Question: Trying to implement a custom model for my qlistview. I've been reading the links of past posts similar to to mine but I haven't been able to get it to work.
I wanted to list my my object that should be created dynamically by the user by clicking on the add button. To remove the item on the listview, the user should select the item then click on the remove button.
Edit - I'm trying to create a qlistview with a custom model that inherits from <URL>. The qlistview will display Qlist, all items should list in the qlistview. I would also like the user to create and add a new MyCustomObject to the Qlist.
I tried following the examples and posts that I can find through google search but at this moment I'm lost.
The application crashes when the add button is clicked.
mainwindow.cpp
'''
#include "mainwindow.h"
#include "ui_mainwindow.h"
MainWindow::MainWindow(QWidget *parent) :
QMainWindow(parent),
ui(new Ui::MainWindow)
{
ui->setupUi(this);
QList<MyCustomObject*> *m_list = new QList<MyCustomObject*>;
CustomListModel *lmodel = new CustomListModel(this);
MyCustomObject *object = new MyCustomObject(this);
m_list->append(object);
ui->listView->setHorizontalScrollBarPolicy(Qt::ScrollBarAlwaysOff);
ui->listView->setEditTriggers(QAbstractItemView::NoEditTriggers);
lmodel->setmylist(m_list);
//Initialize the Listview
ui->listView->setModel(lmodel);
}
MainWindow::~MainWindow()
{
delete ui;
}
void MainWindow::on_addpushButton_clicked()
{
MyCustomObject *object = new MyCustomObject(this);
lmodel->AddmycustomObject(object);
}
void MainWindow::on_removepushButto_clicked()
{
}
'''
mainwindow.h
'''
#ifndef MAINWINDOW_H
#define MAINWINDOW_H
#include <QMainWindow>
#include <QListView>
#include <customlistmodel.h>
#include "mycustomobject.h"
namespace Ui {
class MainWindow;
}
class MainWindow : public QMainWindow
{
Q_OBJECT
public:
explicit MainWindow(QWidget *parent = 0);
~MainWindow();
private slots:
void on_addpushButton_clicked();
void on_removepushButto_clicked();
private:
Ui::MainWindow *ui;
QList<MyCustomObject*> *m_list;
CustomListModel *lmodel;
};
#endif // MAINWINDOW_H
'''
customlistmodel.cpp
'''
#include "customlistmodel.h"
CustomListModel::CustomListModel(QObject *parent) :
QAbstractListModel(parent)
{
}
QVariant CustomListModel::data(const QModelIndex &index, int role) const
{
if (!index.isValid())
return QVariant();
if (index.row() >= Model_list->size())
return QVariant();
if (role == Qt::DisplayRole)
return QVariant(QString("row [%1]").arg((Model_list->at(index.row()))->GetName() ));
else
return QVariant();
}
int CustomListModel::rowCount(const QModelIndex &parent) const
{
Q_UNUSED(parent);
return Model_list->size();
}
//bool CustomListModel::insertRows(int row, int count, const QModelIndex &parent)
//{
// beginInsertRows(QModelIndex(), row, row+count-1);
// endInsertRows();
// return true;
//}
//bool CustomListModel::removeRows(int row, int count, const QModelIndex &parent)
//{
// beginRemoveRows(QModelIndex(), row, row+count-1);
// endRemoveRows();
// return true;
//}
//bool CustomListModel::setData(const QModelIndex &index, const QVariant &value, int role)
//{
// if (index.isValid() && role == Qt::EditRole) {
// MyCustomObject *item = Model_list->at(index.row());
// item->SetNam(value.toString());
// // Model_list->at(index.row())->SetNam(value.toString());
// emit dataChanged(index,index);
// return true;
// }
// return false;
//}
//Custom Methods
void CustomListModel::setmylist(QList<MyCustomObject*> *list)
{
beginResetModel();
Model_list = list;
endResetModel();
reset();
}
void CustomListModel::AddmycustomObject(MyCustomObject *object)
{
int first = Model_list->count();
int last = first;
beginInsertRows(QModelIndex(), first, last);
Model_list->append(object);
endInsertRows();
}
'''
CustomListModel.h
'''
#ifndef CUSTOMLISTMODEL_H
#define CUSTOMLISTMODEL_H
#include <QAbstractListModel>
#include <QList>
#include "mycustomobject.h"
class CustomListModel : public QAbstractListModel
{
Q_OBJECT
public:
explicit CustomListModel(QObject *parent = 0);
QVariant data(const QModelIndex &index, int role) const;
int rowCount(const QModelIndex &parent) const;
// bool setData(const QModelIndex &index, const QVariant &value, int role);
// bool insertRows(int row, int count, const QModelIndex &parent);
//bool removeRows(int row, int count, const QModelIndex &parent);
//Custom Methods
void setmylist(QList<MyCustomObject*> *list);
void AddmycustomObject(MyCustomObject *object);
private:
QList<MyCustomObject*>* Model_list;
signals:
public slots:
};
#endif // CUSTOMLISTMODEL_H
'''
MyCustomObject.h
'''
#ifndef MYCUSTOMOBJECT_H
#define MYCUSTOMOBJECT_H
#include <QObject>
class MyCustomObject : public QObject
{
Q_OBJECT
public:
explicit MyCustomObject(QObject *parent = 0);
QString Name;
QString GetName() {return Name;}
void SetNam(QString Value){ Name = Value;}
signals:
public slots:
};
#endif // MYCUSTOMOBJECT_H
'''
mycustomobject.cpp
'''
#include "mycustomobject.h"
MyCustomObject::MyCustomObject(QObject *parent) :
QObject(parent)
{
this->Name = "TestName";
}
'''
main.cpp
'''
#include <QtGui/QApplication>
#include "mainwindow.h"
int main(int argc, char *argv[])
{
QApplication a(argc, argv);
MainWindow w;
w.show();
return a.exec();
}
'''
mainwindow.ui

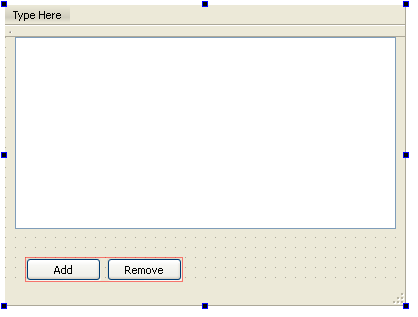
Answer: In your MainWindow, you declare a private member for the model:
'''
private:
...
CustomListModel *lmodel;
'''
But in your MainWindow constructor, you initialize a brand new model and set it on your view:
'''
MainWindow::MainWindow(QWidget *parent) :
QMainWindow(parent),
ui(new Ui::MainWindow)
{
...
// Not actually initializing the private member
CustomListModel *lmodel = new CustomListModel(this);
...
lmodel->setmylist(m_list);
//Initialize the Listview
ui->listView->setModel(lmodel);
}
'''
This leaves your private 'lmodel' as a null pointer. Then you have a slot that tries to access it:
'''
void MainWindow::on_addpushButton_clicked()
{
MyCustomObject *object = new MyCustomObject(this);
// CRASH because you access a NULL pointer
lmodel->AddmycustomObject(object);
}
'''
So the fix would probably be to make sure you are initializing the private member and not a brand new model in the MainWindow constructor:
'''
lmodel = new CustomListModel(this);
'''
You are doing the same thing with your 'm_list', so also:
'''
m_list = new QList<MyCustomObject*>;
'''
it also seems like you might have potential crashes now or down the line from using a 'QList' pointer instead of just a 'QList' in your classes. I would think it would be better to make sure your model has a fully initialized list object, and then you can set into it or clear it from other lists.
'''
private:
QList<MyCustomObject*> Model_list;
'''
And then you would pass them like:
'''
void setmylist(QList<MyCustomObject*> &list);
'''